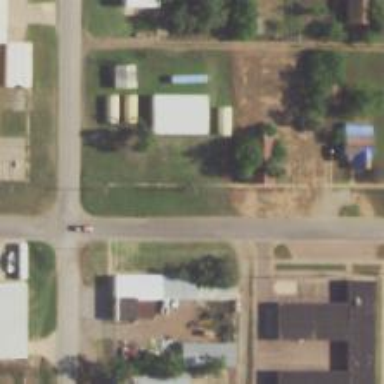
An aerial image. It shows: Alleyway designated as service road.